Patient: sex F, age 71
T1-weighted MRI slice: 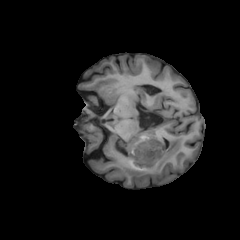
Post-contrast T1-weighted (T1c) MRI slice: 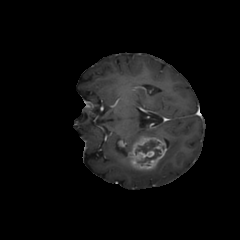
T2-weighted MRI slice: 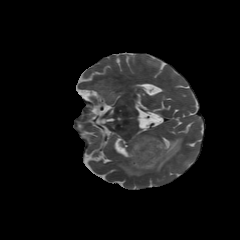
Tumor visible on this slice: yes
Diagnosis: Glioblastoma, IDH-wildtype
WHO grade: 4